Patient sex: M
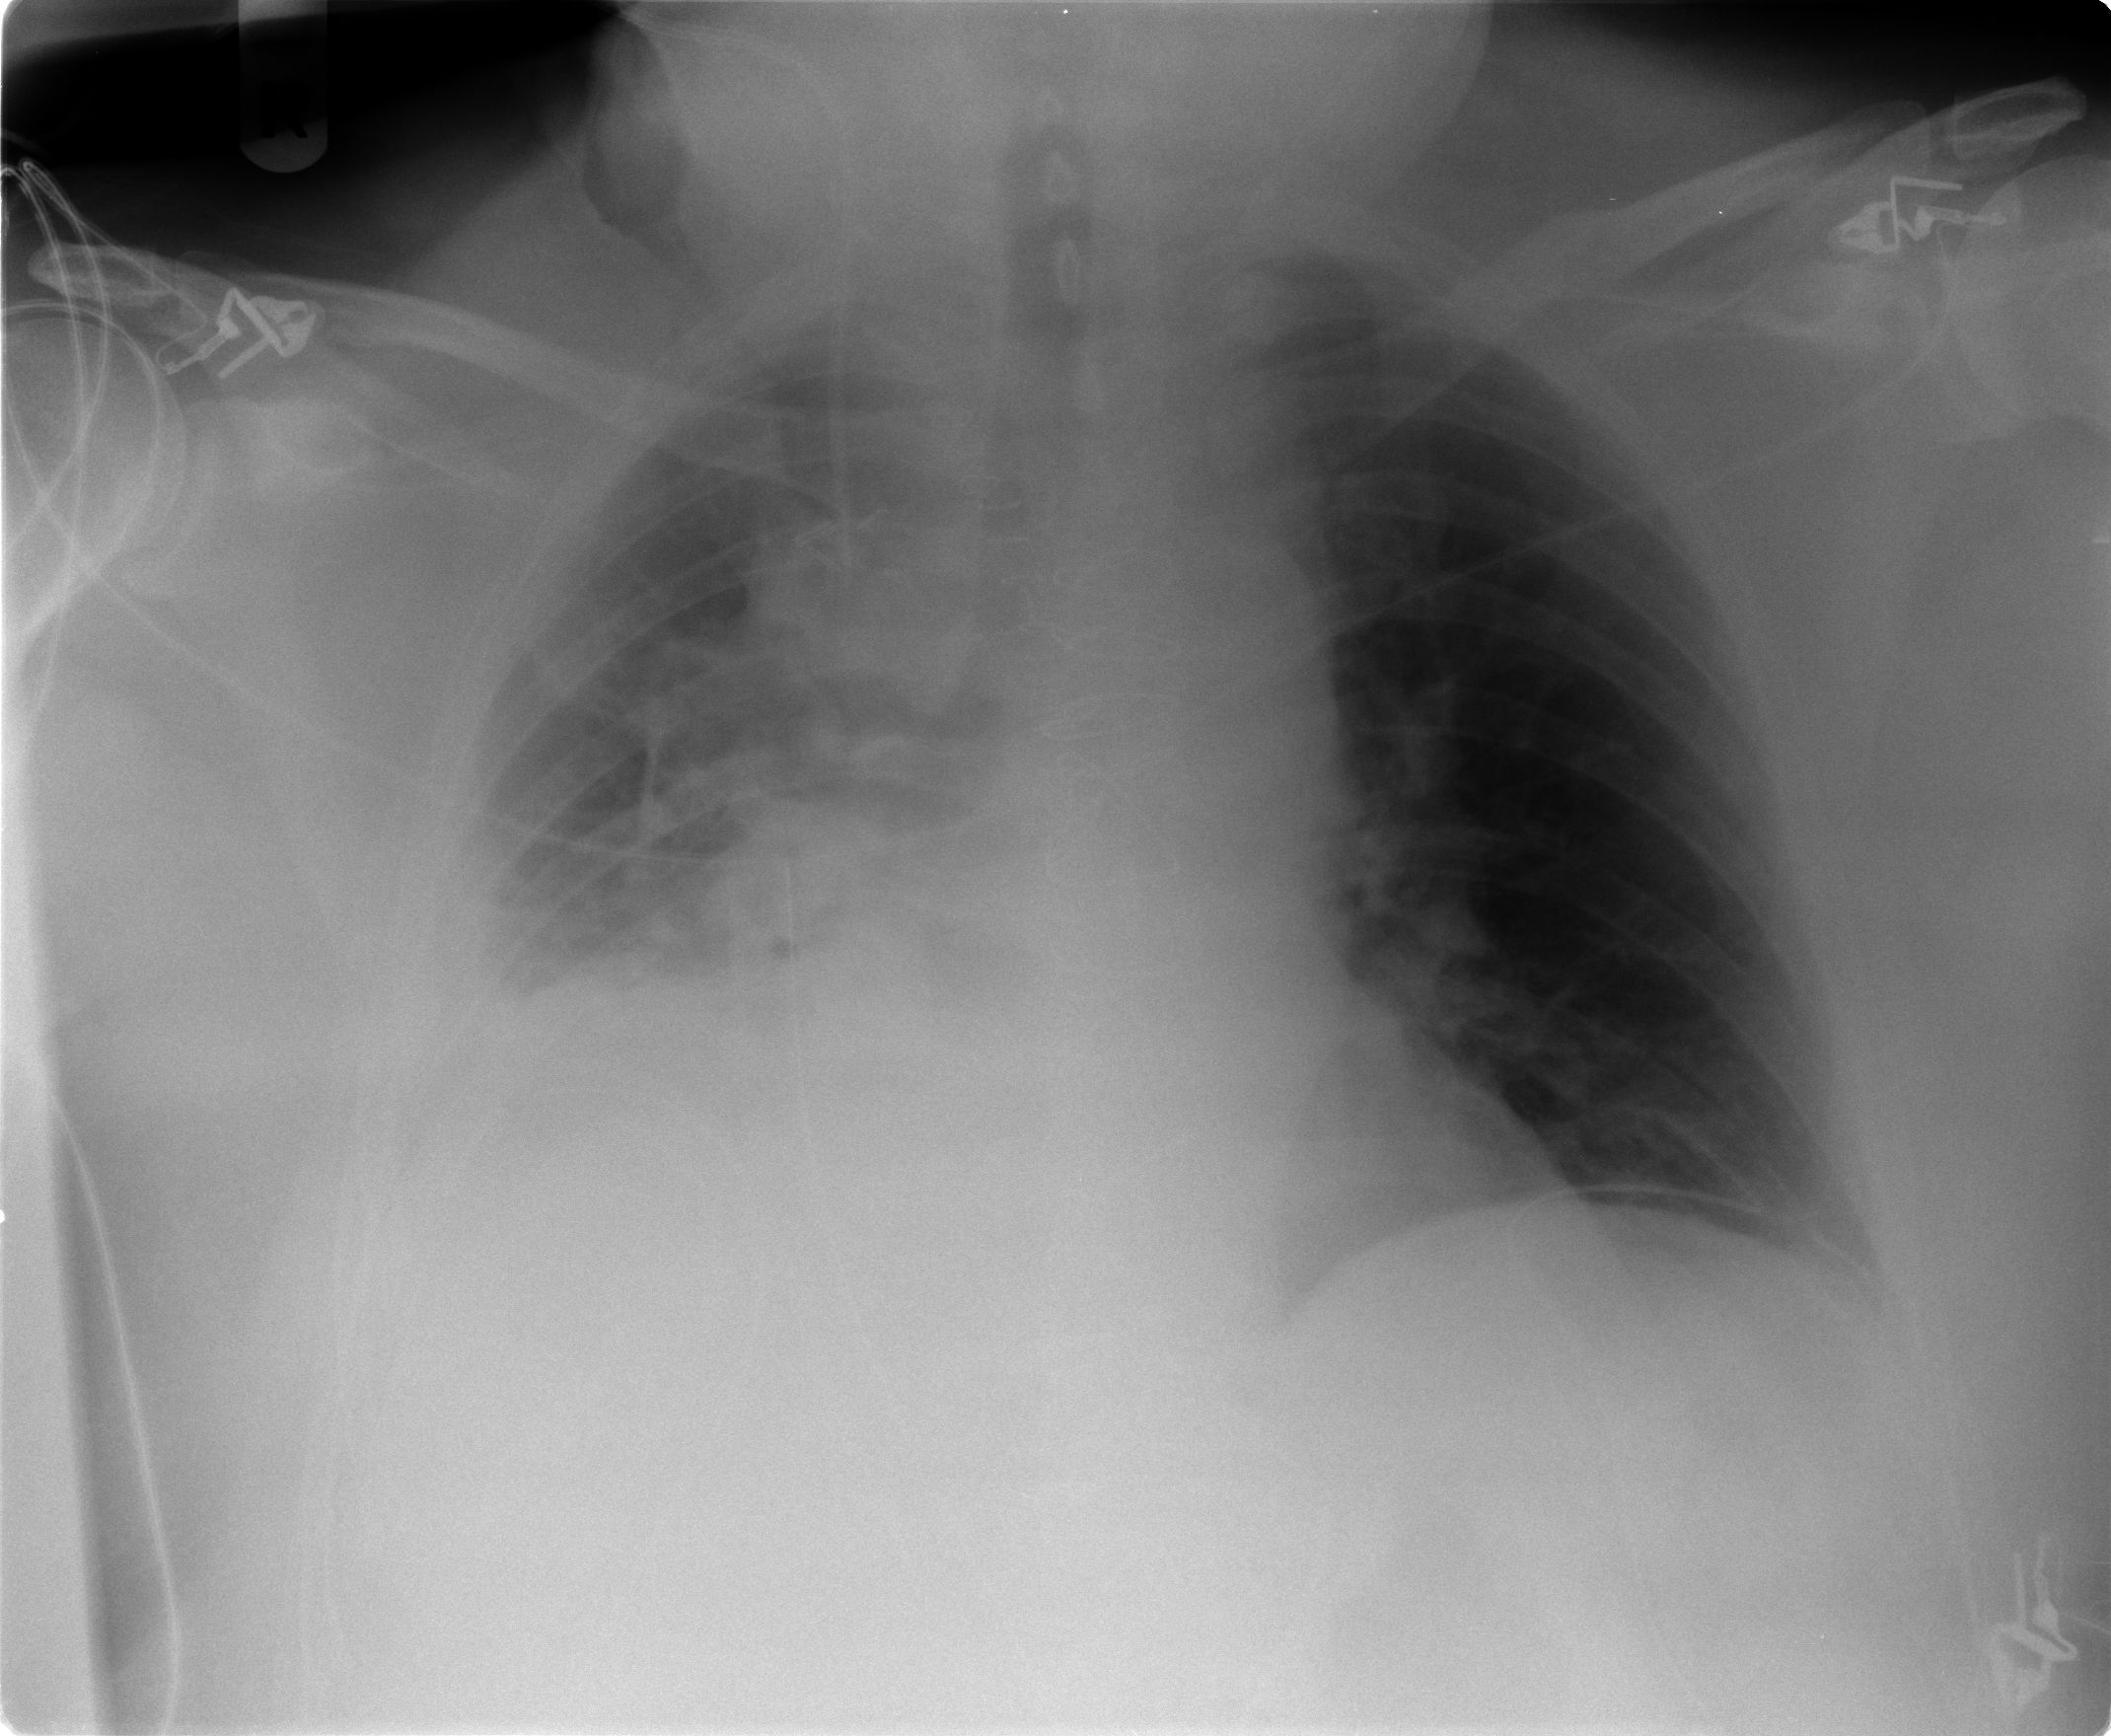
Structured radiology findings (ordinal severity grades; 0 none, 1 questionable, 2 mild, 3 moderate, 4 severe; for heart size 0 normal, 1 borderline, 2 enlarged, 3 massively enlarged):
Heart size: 0
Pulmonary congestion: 1
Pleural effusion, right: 2
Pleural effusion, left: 1
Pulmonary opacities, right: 2
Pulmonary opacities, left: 0
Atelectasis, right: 1
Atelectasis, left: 0